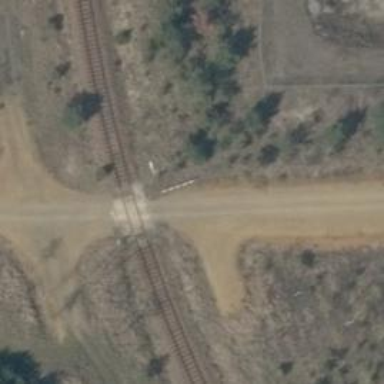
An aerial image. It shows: Level crossing along the railway.